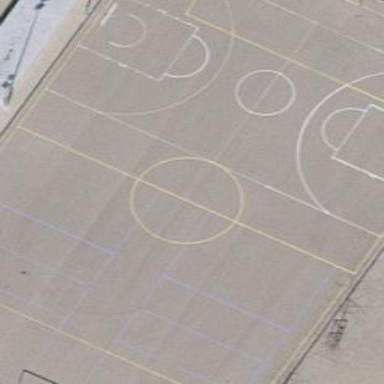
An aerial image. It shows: Multi-sport pitch for leisure activities.